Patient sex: M
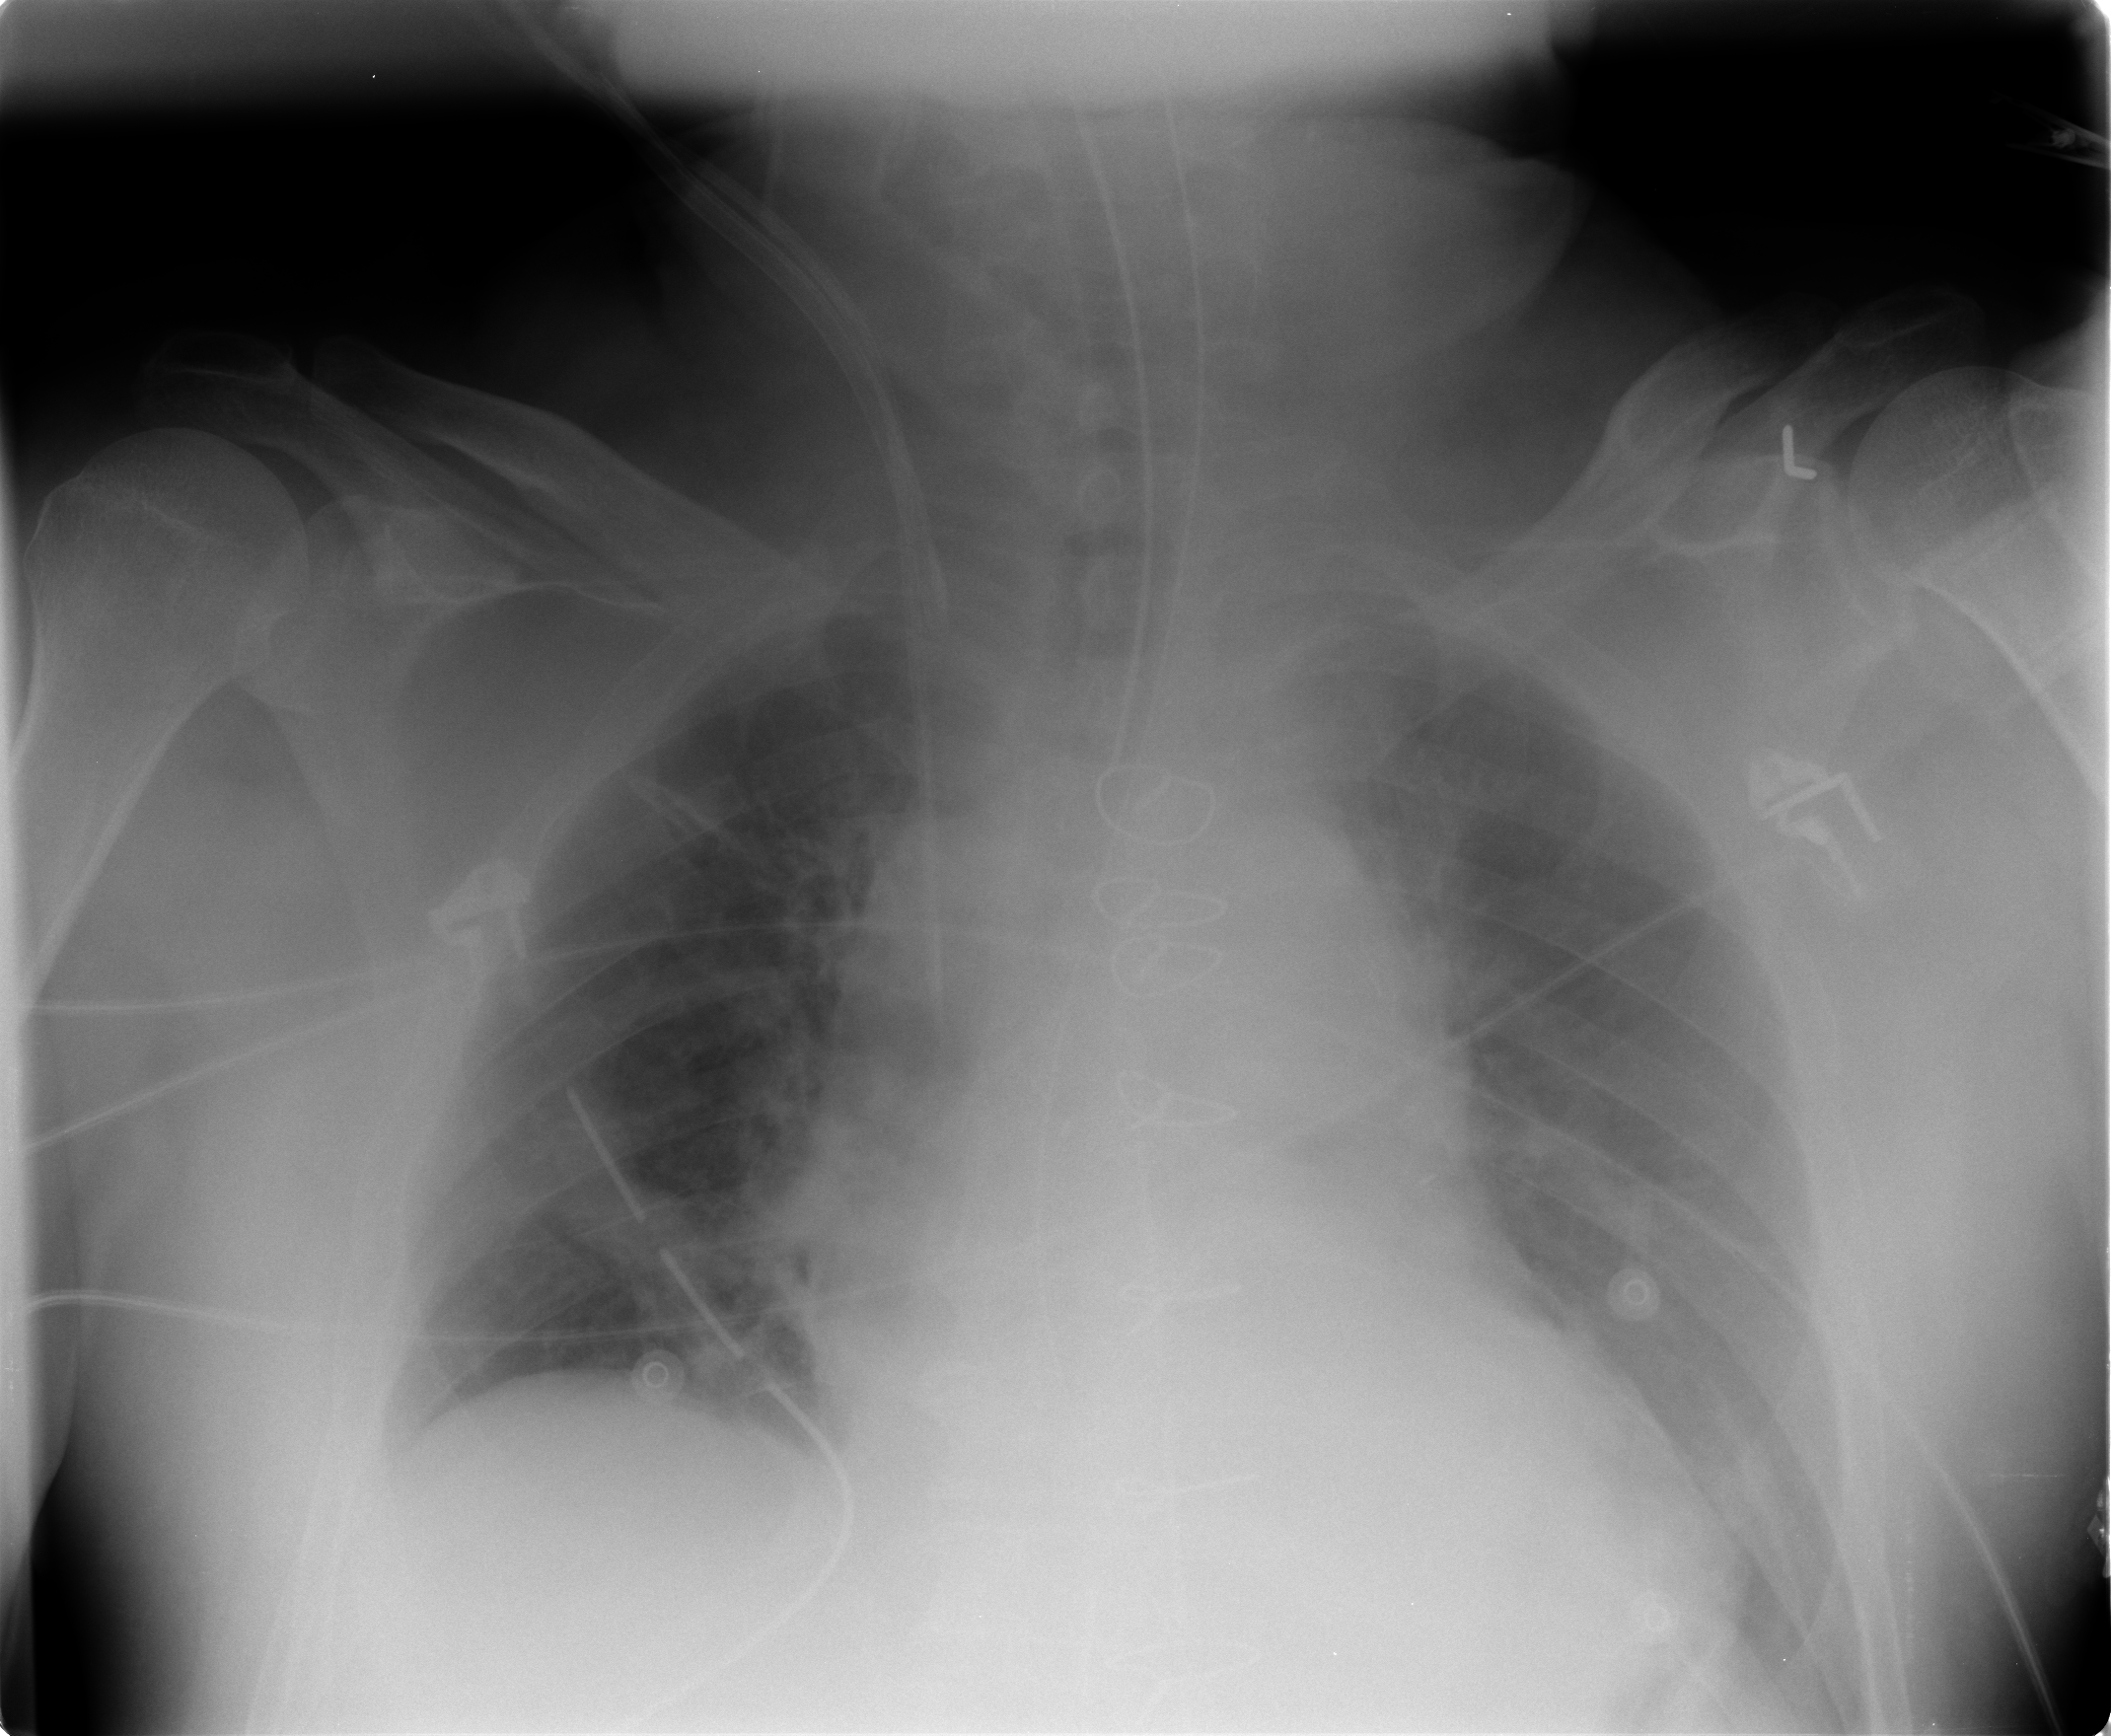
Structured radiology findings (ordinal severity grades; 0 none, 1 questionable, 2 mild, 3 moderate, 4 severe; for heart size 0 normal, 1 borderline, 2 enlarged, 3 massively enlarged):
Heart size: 0
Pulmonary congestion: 1
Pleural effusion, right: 0
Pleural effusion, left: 2
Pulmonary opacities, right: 0
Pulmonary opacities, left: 0
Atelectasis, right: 2
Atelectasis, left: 2